Question: I am looking for a way to send a link to an image such as

and converting the base64 binary to a string. It doesn't matter if it's via a function in freemarker or via a Webservice. How can I do this?
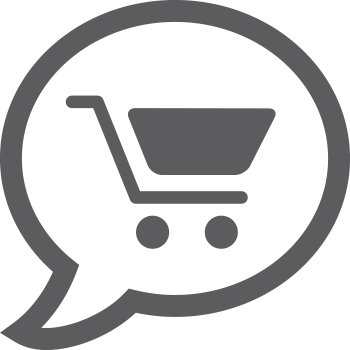
Answer: Have the solution, just written a php-script:
'''
<?php
header('Content-type: application/json; charset=utf-8');
$link = $_GET['link'];
$imagedata = file_get_contents($link);
// alternatively specify an URL, if PHP settings allow
$base64 = base64_encode($imagedata);
print($base64);
?>
'''